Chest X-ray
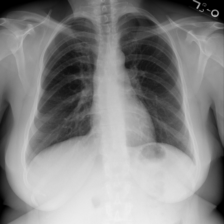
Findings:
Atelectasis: negative
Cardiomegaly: negative
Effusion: negative
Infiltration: negative
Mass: negative
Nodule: negative
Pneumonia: negative
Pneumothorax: negative
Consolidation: negative
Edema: negative
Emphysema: negative
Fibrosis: negative
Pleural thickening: negative
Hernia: negative